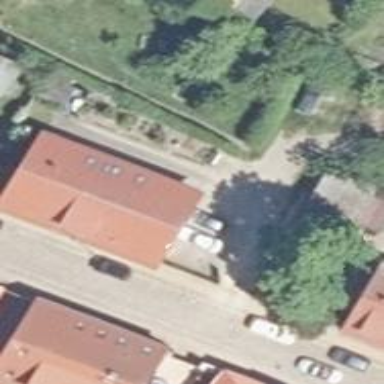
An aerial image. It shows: Veterinary facility.